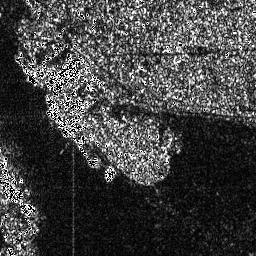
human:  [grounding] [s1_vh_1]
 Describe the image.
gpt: In the satellite image, there is  <ref>1 large ship </ref> <box>[[16, 36, 39, 65, 0]]</box> located at left.